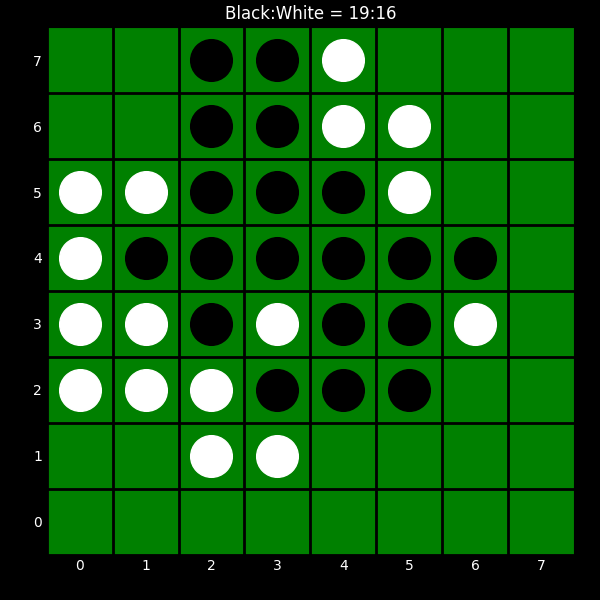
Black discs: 19
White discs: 16